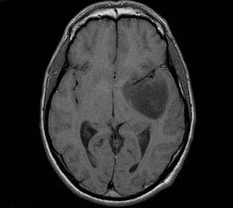
Label: notumor